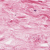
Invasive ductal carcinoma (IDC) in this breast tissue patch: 0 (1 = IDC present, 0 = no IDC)